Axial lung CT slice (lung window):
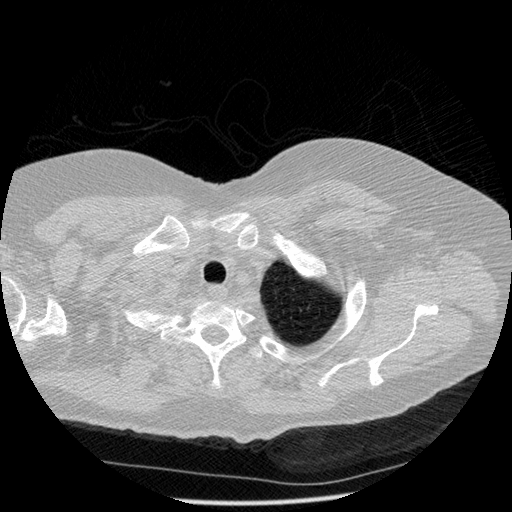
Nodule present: no